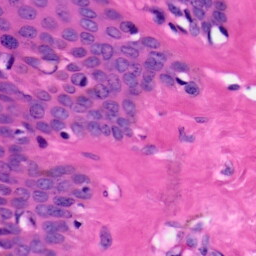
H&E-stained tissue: Skin